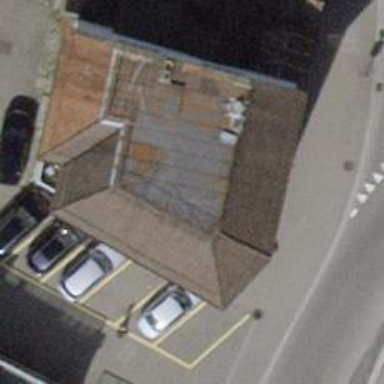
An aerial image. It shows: Shop selling clothes.